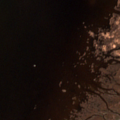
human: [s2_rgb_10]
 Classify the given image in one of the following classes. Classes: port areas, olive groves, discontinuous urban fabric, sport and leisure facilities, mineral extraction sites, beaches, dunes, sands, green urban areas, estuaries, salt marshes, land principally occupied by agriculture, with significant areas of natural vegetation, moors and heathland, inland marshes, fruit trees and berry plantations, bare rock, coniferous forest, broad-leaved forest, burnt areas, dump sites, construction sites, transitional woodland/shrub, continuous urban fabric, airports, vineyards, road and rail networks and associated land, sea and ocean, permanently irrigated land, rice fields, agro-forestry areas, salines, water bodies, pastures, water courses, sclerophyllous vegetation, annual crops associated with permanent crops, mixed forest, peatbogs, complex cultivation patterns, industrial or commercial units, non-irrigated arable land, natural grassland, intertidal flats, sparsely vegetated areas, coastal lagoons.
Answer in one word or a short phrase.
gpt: non-irrigated arable land, pastures, salt marshes, sea and ocean